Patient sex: M
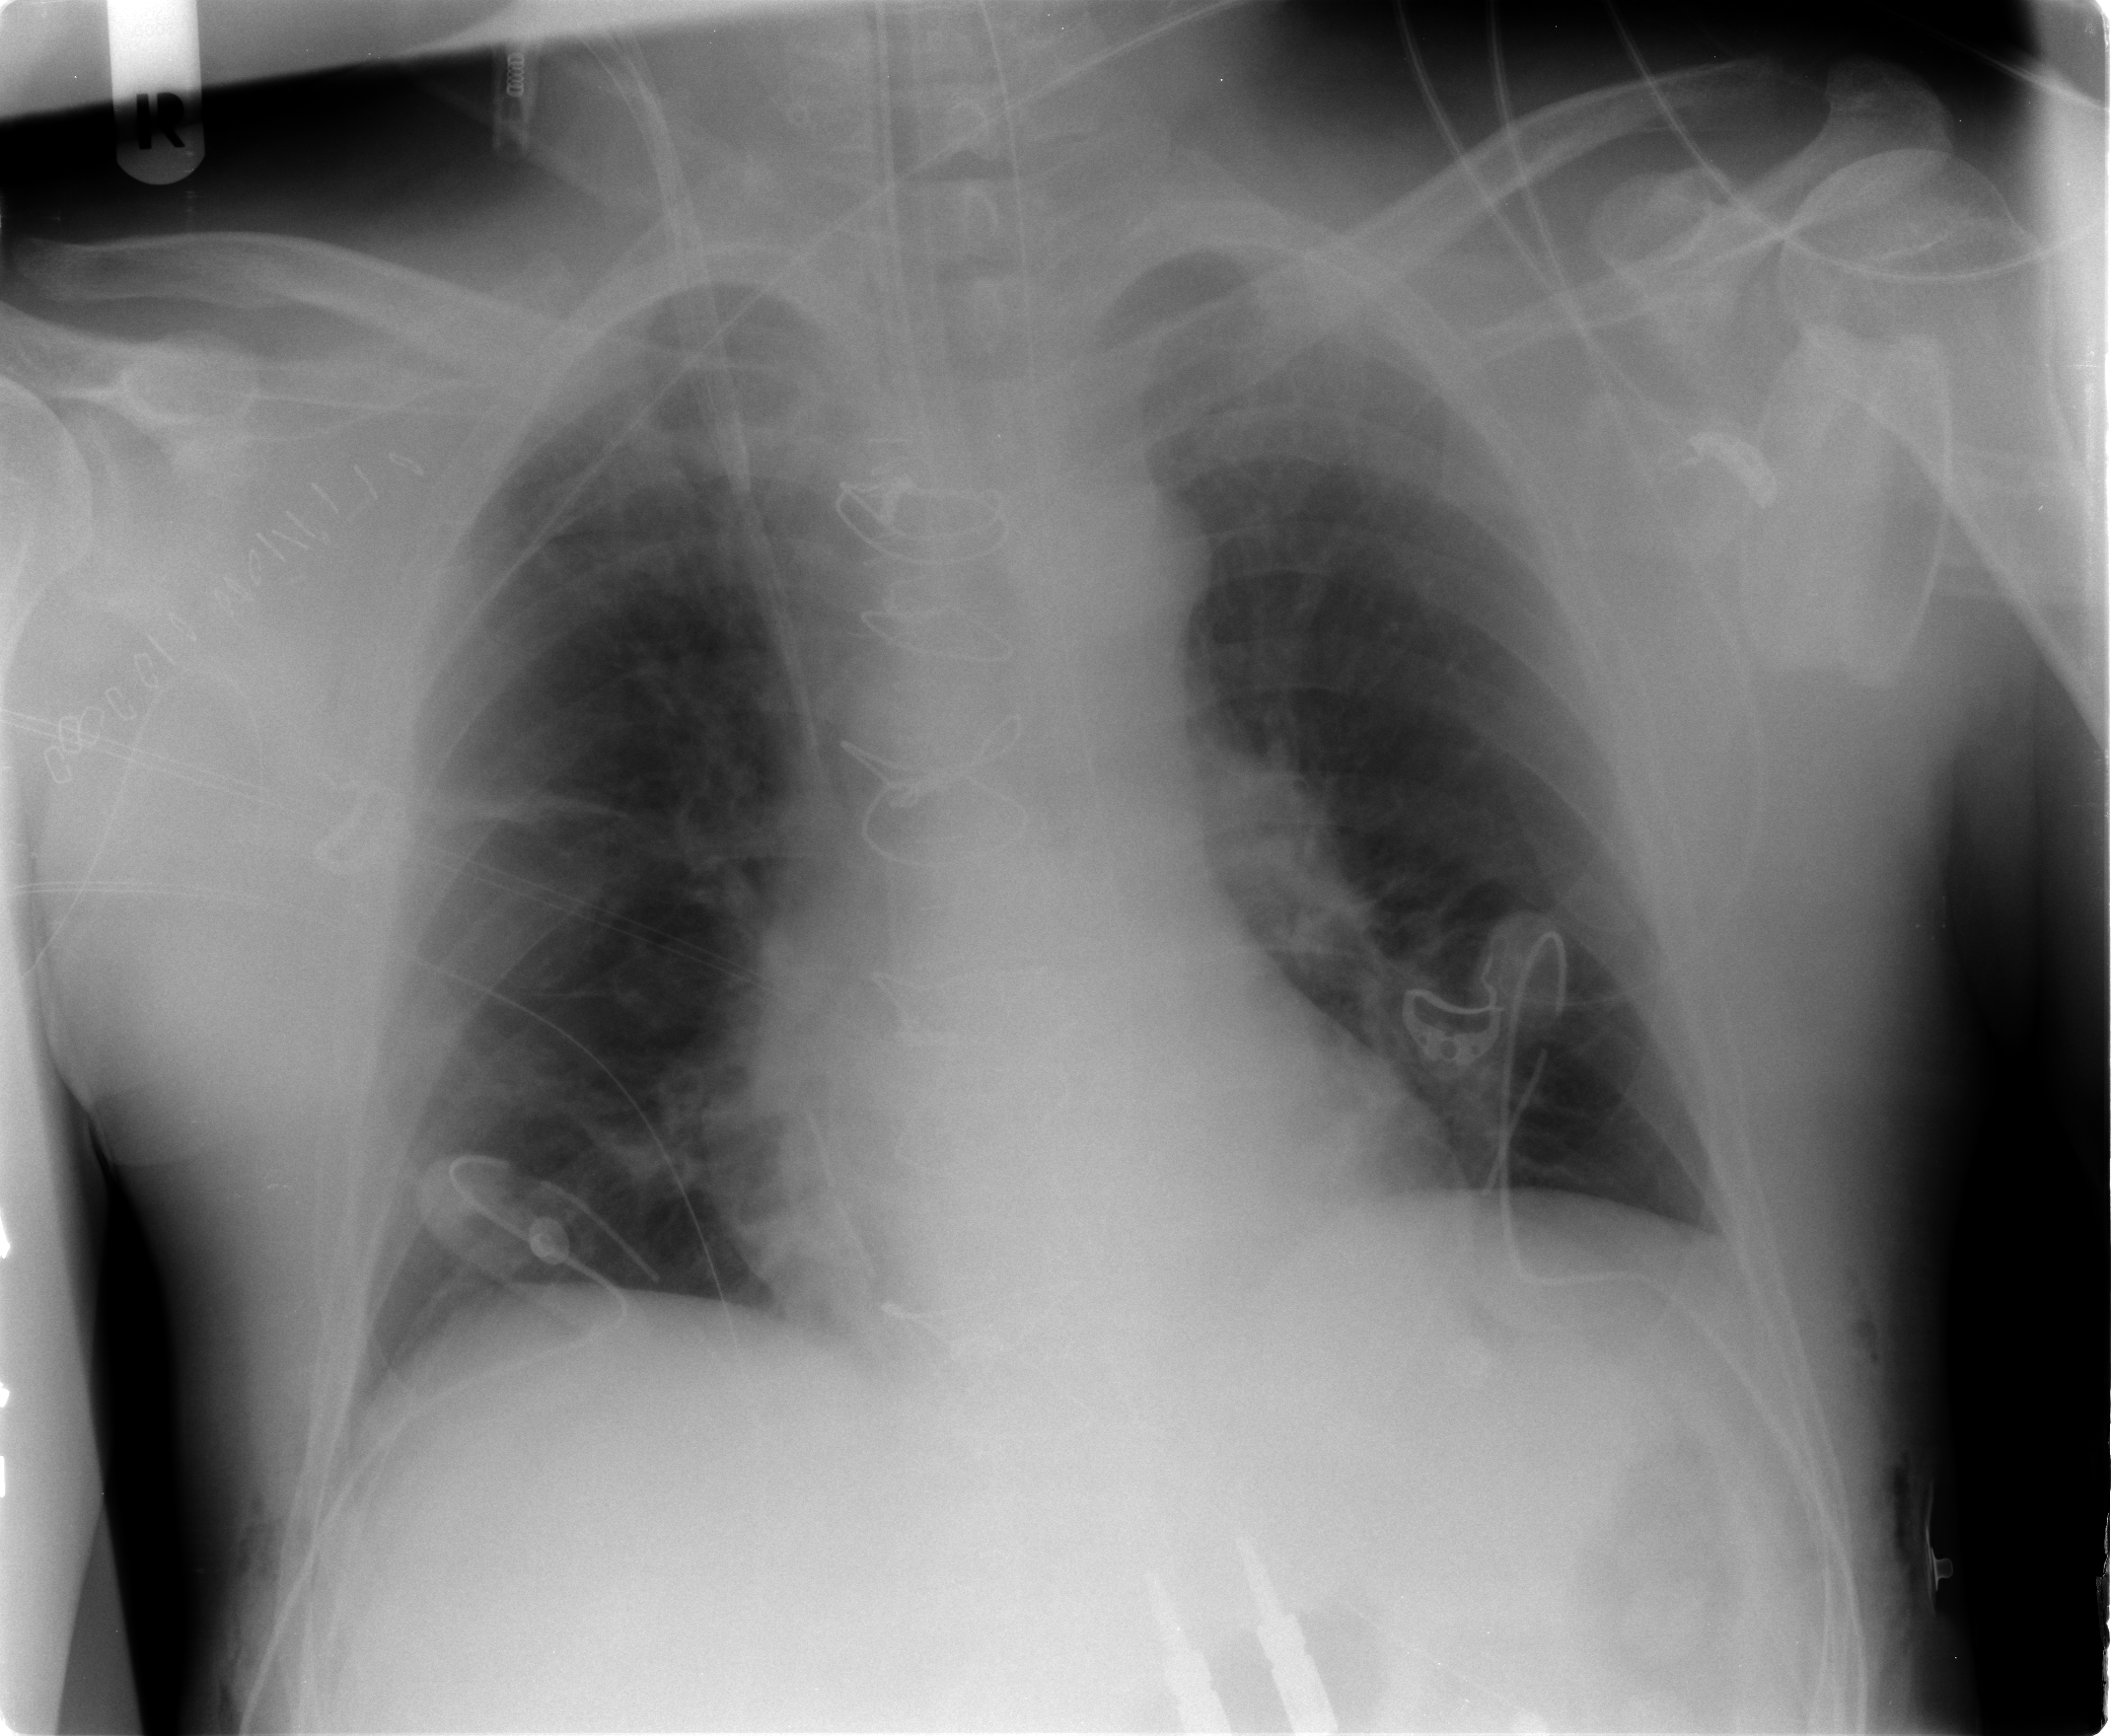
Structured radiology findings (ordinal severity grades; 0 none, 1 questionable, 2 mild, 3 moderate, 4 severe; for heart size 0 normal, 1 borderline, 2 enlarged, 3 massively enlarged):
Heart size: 0
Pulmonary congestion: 1
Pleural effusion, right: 0
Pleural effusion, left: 0
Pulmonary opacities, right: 0
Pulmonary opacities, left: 0
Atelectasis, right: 2
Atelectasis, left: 2